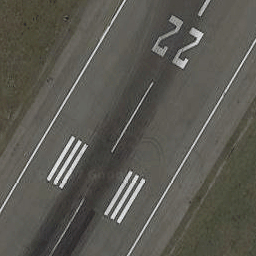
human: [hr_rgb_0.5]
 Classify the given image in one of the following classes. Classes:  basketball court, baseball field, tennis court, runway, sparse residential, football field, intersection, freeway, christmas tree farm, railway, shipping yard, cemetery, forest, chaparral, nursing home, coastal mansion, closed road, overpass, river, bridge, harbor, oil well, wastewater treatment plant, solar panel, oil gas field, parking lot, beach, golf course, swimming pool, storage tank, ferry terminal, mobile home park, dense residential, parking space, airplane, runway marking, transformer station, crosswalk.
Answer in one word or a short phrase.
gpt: runway